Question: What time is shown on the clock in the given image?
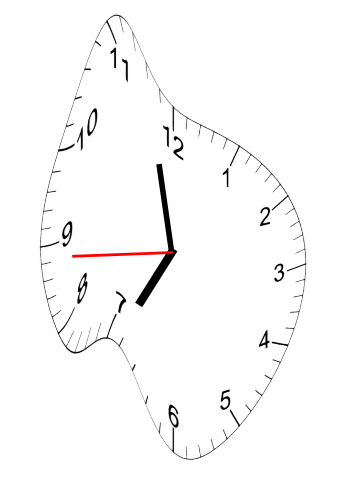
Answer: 06:57:44